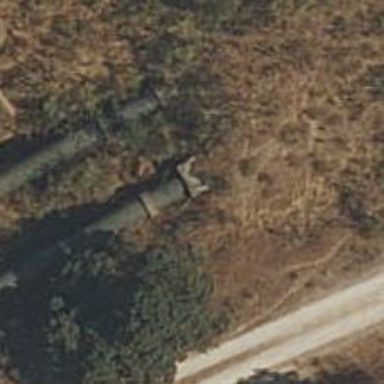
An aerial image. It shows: Man-made pipeline for transporting water.